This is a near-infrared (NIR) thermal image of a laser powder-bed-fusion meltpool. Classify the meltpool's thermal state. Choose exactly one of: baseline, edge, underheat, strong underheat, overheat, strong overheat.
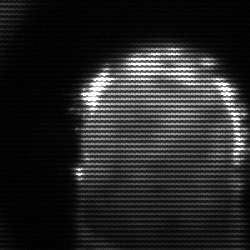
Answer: baseline